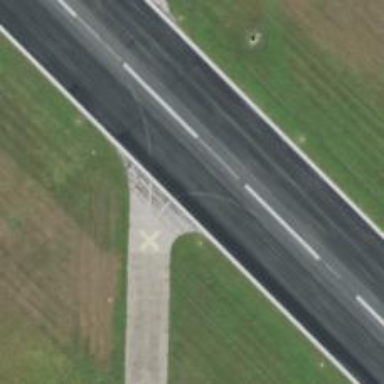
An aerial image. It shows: Image of taxiway at airport.